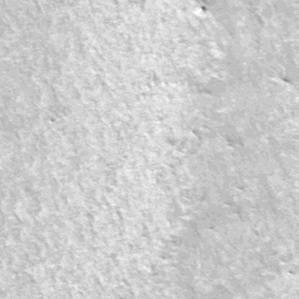
Label: frost